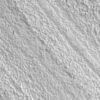
Label: not_dusty